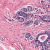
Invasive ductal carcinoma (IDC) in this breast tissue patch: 0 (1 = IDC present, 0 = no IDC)